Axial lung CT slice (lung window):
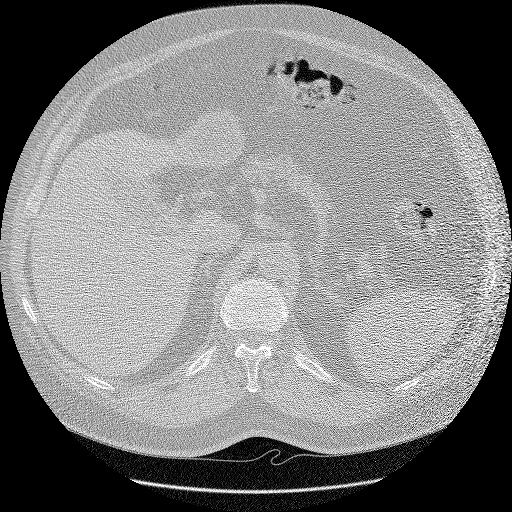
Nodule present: no